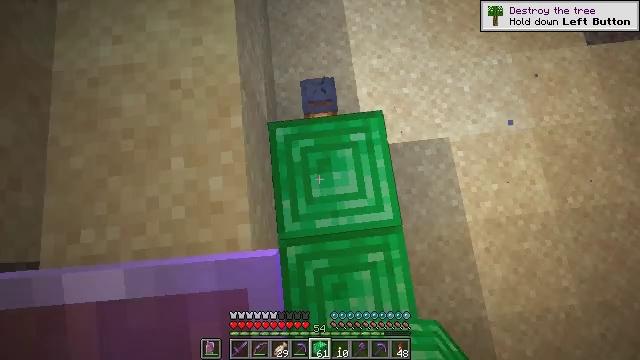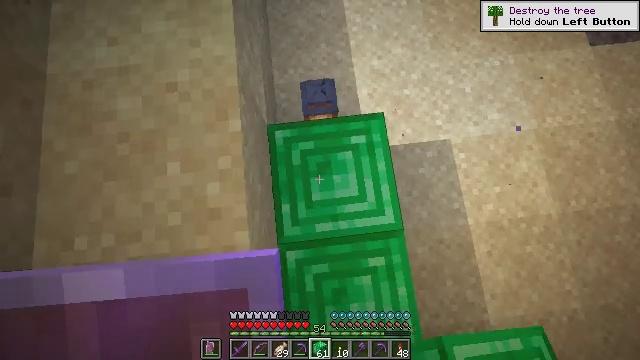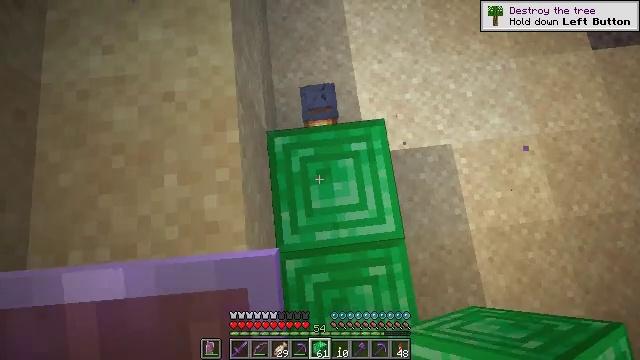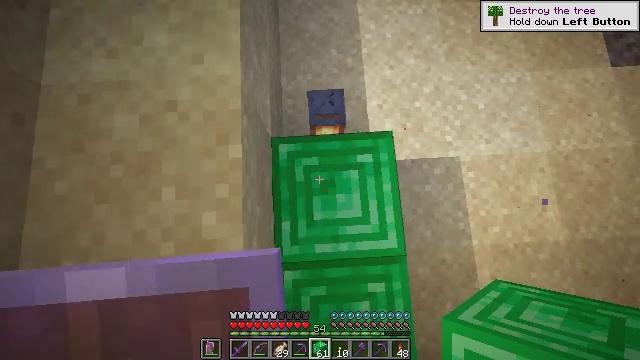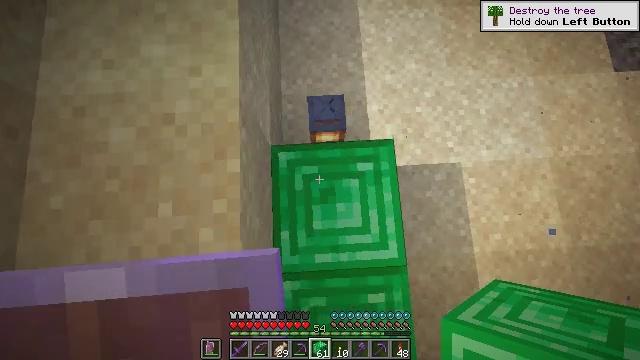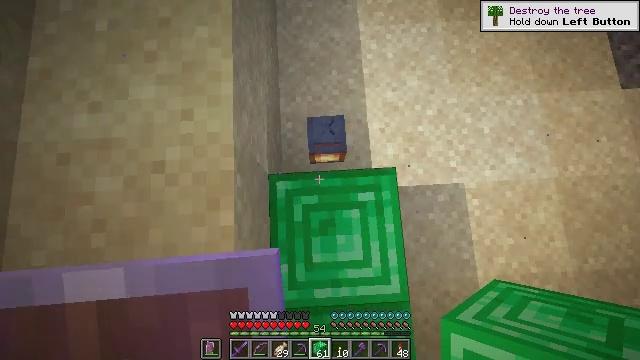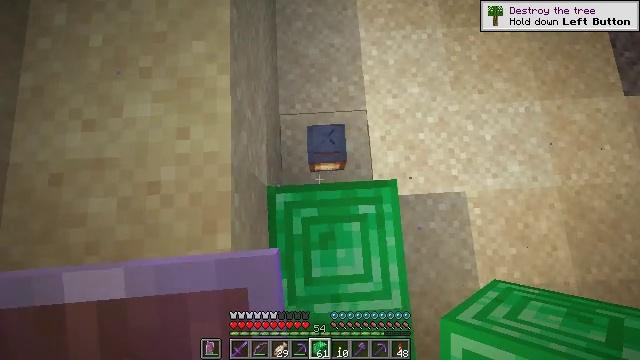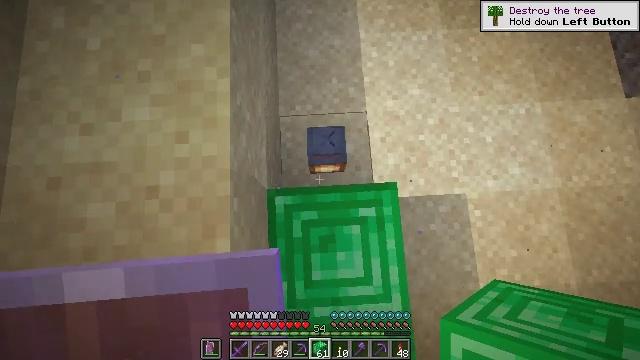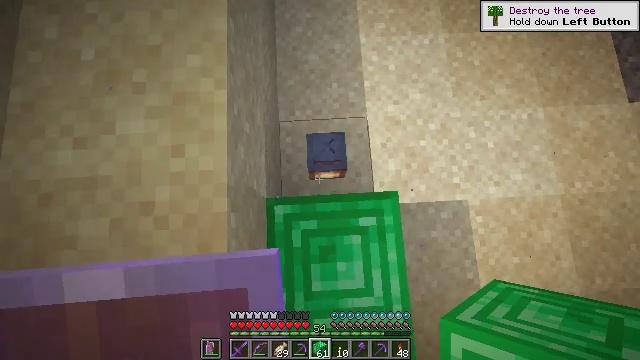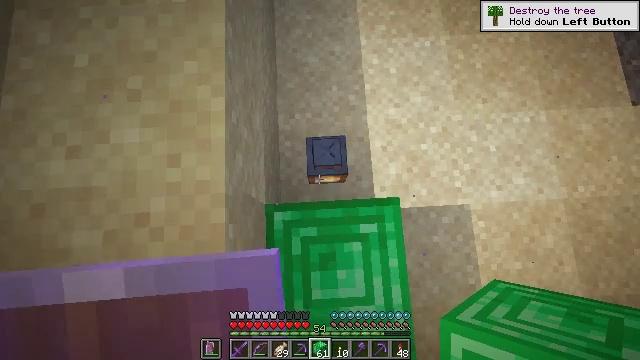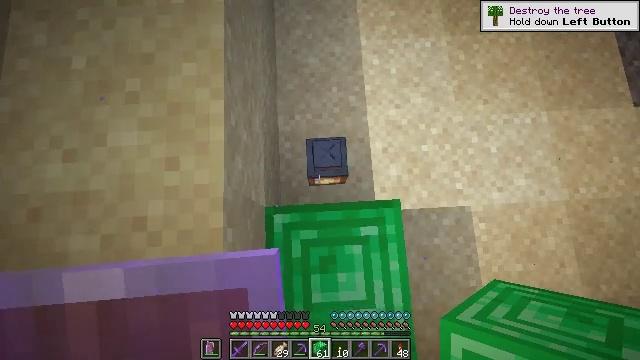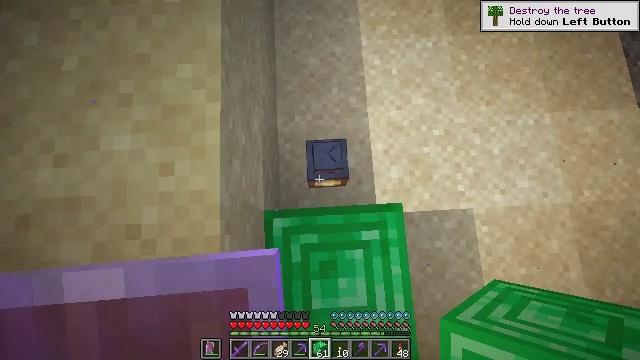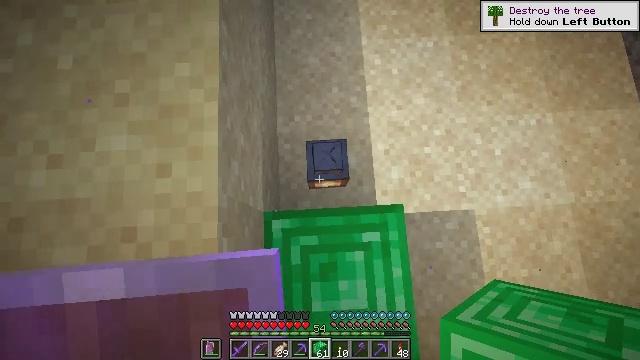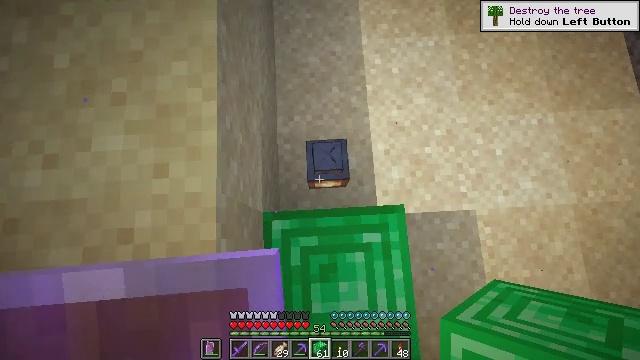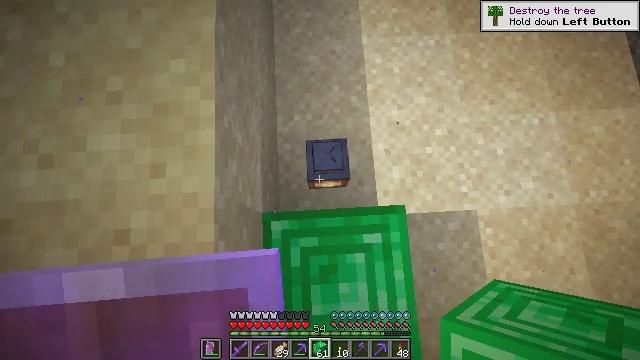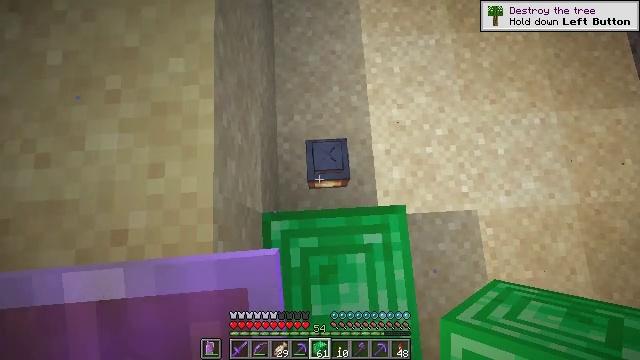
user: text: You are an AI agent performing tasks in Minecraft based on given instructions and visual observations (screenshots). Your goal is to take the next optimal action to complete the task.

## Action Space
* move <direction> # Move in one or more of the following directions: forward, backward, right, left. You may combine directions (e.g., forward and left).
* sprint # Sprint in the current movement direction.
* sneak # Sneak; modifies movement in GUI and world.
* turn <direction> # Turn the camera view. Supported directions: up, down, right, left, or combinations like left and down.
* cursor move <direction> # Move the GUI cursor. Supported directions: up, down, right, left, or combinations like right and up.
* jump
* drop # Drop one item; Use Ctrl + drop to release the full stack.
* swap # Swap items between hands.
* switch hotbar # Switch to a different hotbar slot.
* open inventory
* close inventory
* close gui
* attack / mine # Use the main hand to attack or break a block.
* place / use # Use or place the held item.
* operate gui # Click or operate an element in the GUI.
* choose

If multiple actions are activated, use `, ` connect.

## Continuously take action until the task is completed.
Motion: motion action
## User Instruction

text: Break the lantern to collect it.
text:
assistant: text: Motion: move forward
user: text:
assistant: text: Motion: move forward
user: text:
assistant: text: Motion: move forward, turn left and down
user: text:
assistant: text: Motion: move forward
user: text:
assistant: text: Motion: move forward
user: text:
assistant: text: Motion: no_op
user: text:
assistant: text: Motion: no_op
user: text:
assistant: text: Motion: no_op
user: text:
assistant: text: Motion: no_op
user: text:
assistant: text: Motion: no_op
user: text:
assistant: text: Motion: no_op
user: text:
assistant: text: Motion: no_op
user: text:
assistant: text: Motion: no_op
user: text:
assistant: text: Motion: no_op
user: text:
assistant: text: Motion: no_op
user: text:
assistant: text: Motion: no_op
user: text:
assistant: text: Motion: no_op
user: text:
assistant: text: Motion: no_op
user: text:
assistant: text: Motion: no_op
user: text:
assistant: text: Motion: no_op
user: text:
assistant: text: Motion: no_op
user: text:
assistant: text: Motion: no_op
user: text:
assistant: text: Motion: no_op
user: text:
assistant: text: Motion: no_op
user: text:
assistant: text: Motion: no_op
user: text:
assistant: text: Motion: no_op
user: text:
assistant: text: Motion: no_op
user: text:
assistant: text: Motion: no_op
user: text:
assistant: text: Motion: no_op
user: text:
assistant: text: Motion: no_op